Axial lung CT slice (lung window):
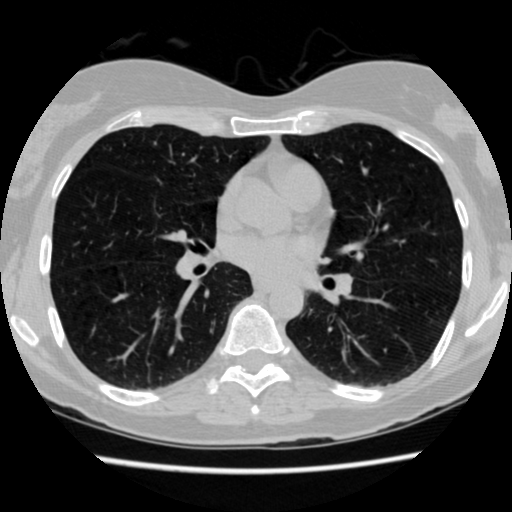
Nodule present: no